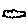
Label: cloud